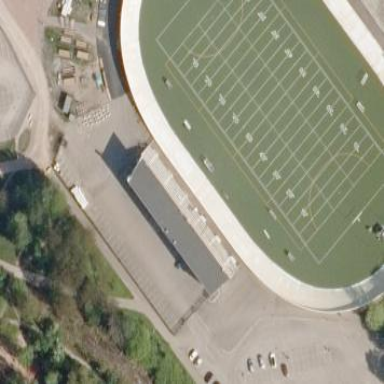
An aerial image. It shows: Pitch with artificial turf designated for American football and ice hockey.